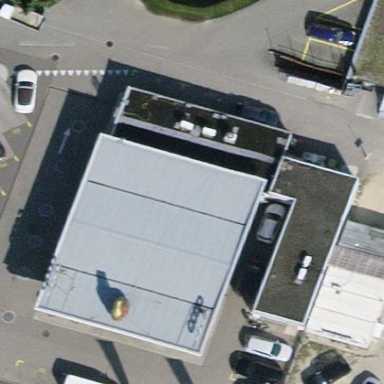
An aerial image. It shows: Commercial building.